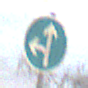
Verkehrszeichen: VorgeschriebeneFahrtrichtungGeradeausOderLinks
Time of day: MorningAfternoon
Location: Roofed (Suburban)
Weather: PartlyCloudy
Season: Winter
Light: Natural